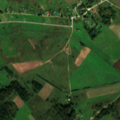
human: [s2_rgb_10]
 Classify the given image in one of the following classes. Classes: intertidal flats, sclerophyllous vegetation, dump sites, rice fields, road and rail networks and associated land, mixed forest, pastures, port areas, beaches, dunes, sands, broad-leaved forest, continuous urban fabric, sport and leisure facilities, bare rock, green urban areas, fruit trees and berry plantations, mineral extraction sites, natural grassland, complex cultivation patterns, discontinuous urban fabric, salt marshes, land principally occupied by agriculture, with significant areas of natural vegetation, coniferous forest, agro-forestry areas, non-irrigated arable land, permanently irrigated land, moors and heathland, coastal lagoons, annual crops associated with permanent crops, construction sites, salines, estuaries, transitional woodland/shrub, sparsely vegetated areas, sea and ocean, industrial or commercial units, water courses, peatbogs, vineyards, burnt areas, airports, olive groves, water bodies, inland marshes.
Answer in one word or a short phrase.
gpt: discontinuous urban fabric, non-irrigated arable land, pastures, complex cultivation patterns, broad-leaved forest, transitional woodland/shrub